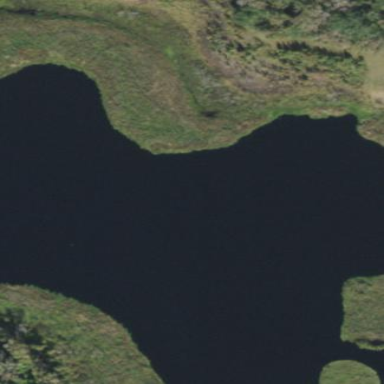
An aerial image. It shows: Serene lake.